Question:
---
In the screenshot above, Google Chrome's (element/web) inspector tool shows that the dimensions of a menu-item are 547 by 308 pixels.
Now, can I be sure that all modern browsers (IE9 and above, Chrome, Opera, Firefox) also recognize the menu-item by those very same dimensions? If not, how does it vary? (e.g. font-rendering?)
I do you use a CSS reset stylesheet. To be more specific, I use <URL>, which is quite popular.
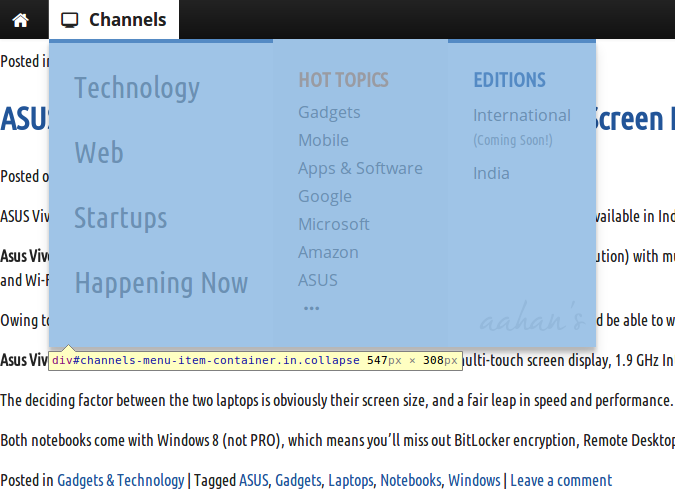
Answer: Unless you specified 'width: 547px; height: 308px' then no. If you're allowing the element to shrink and grow based on the size of the descendant elements (and the descendant's dimensions are not constrained by a fixed width or height), then it will vary.
You can never be certain how the user has configured their browser in terms of font-size (some users like a larger font-size so it is easier to read). You can't even be certain the user has the font-family specified, and their default font-face might have wider or narrower glyphs than what you're expecting.